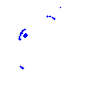
Particle: kaon